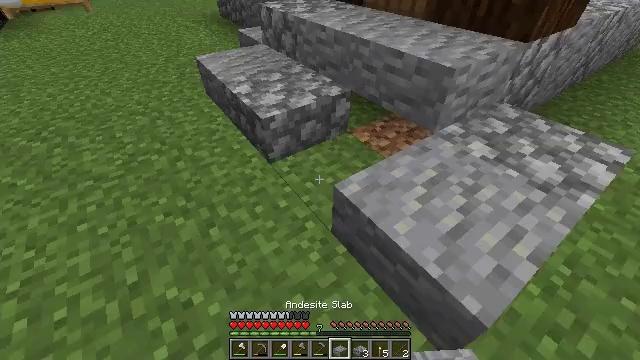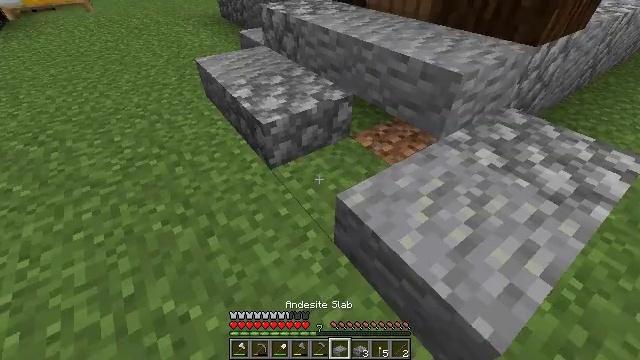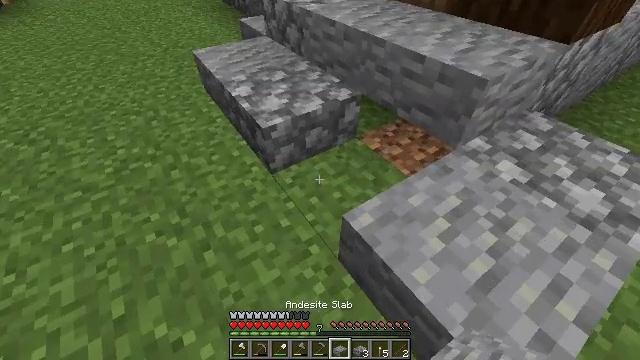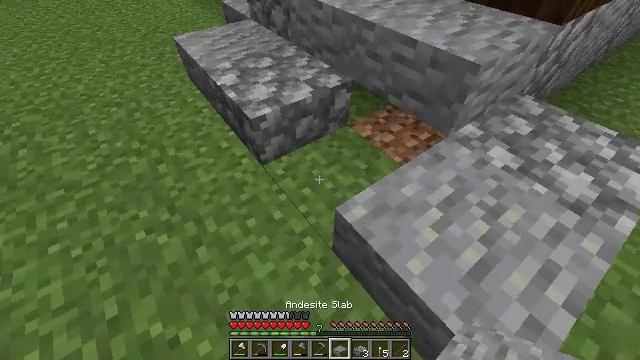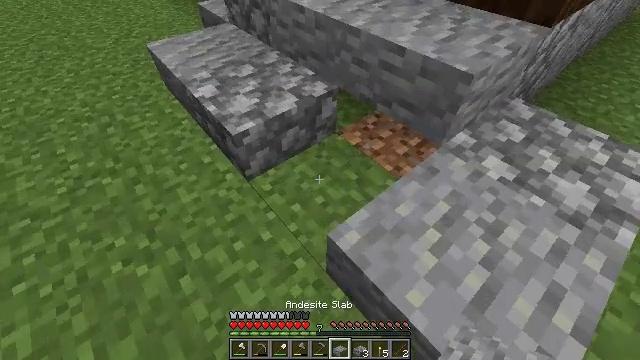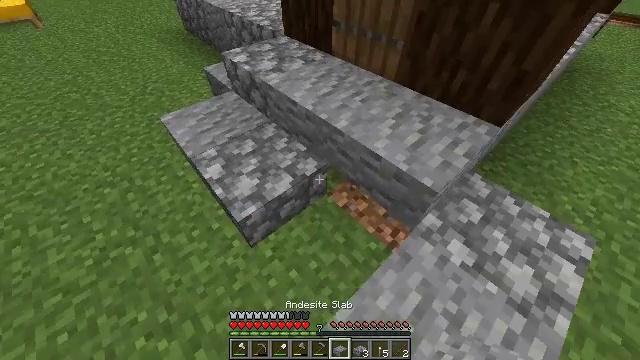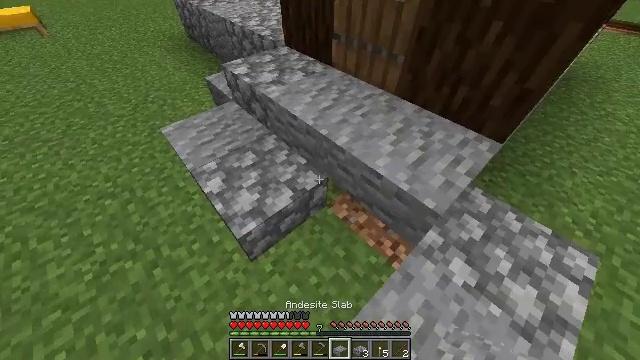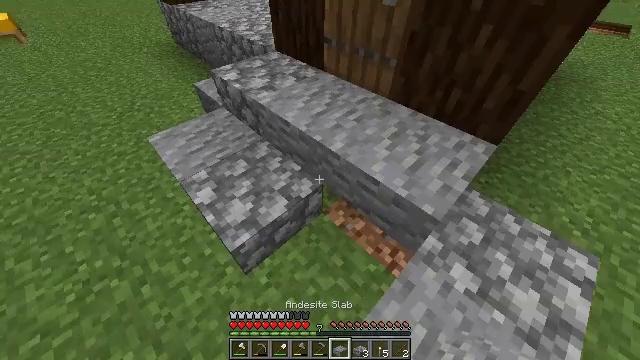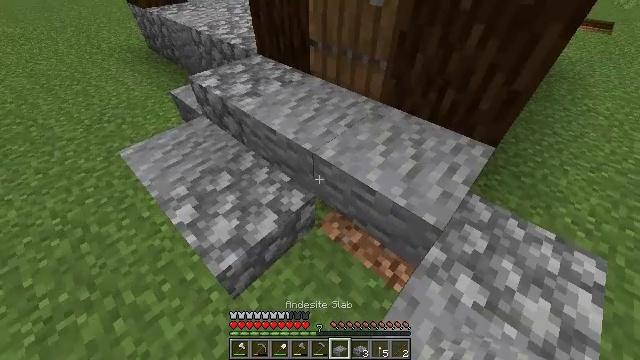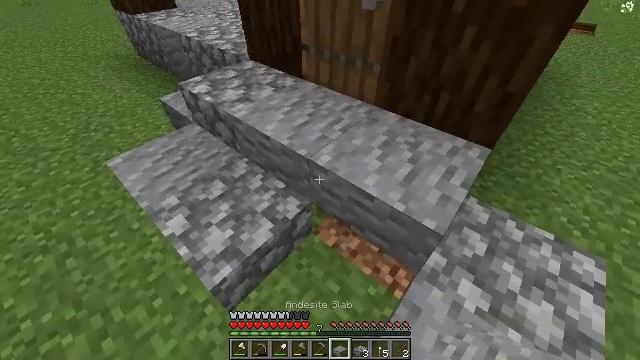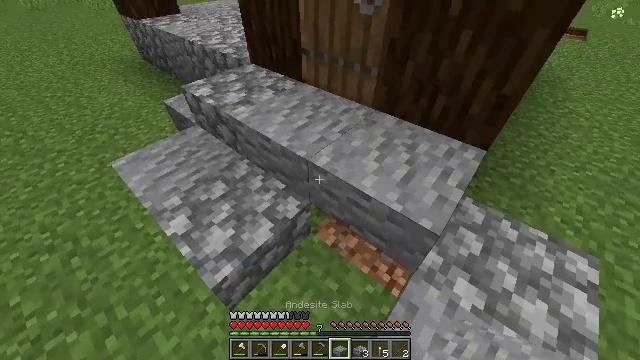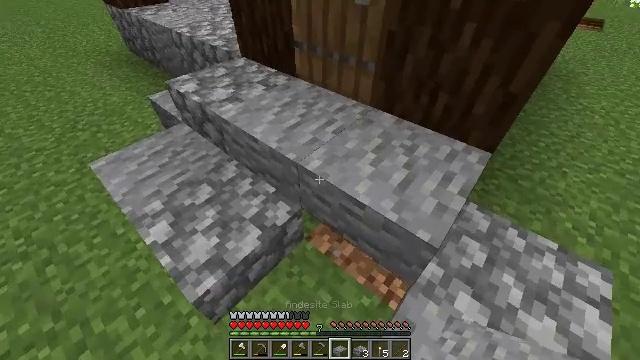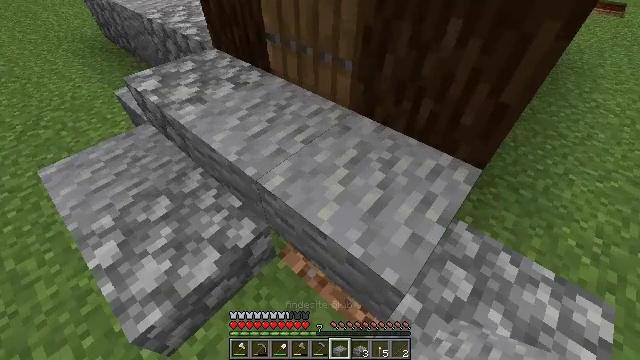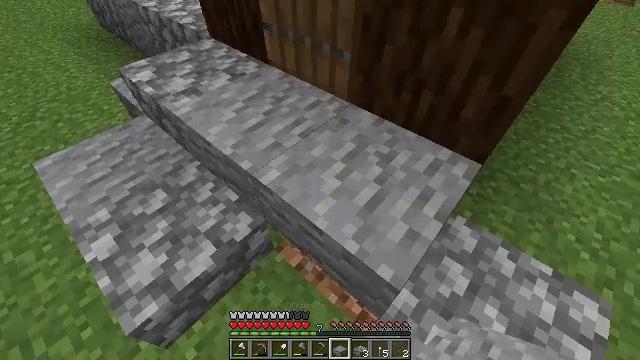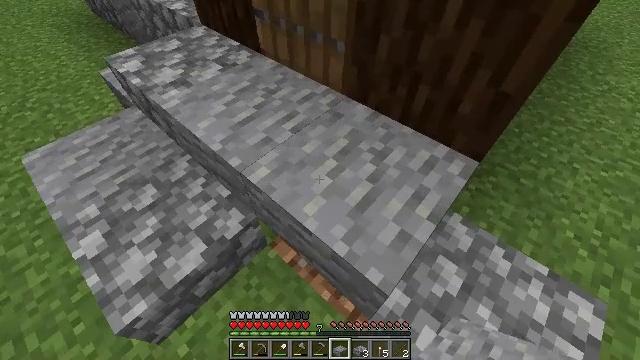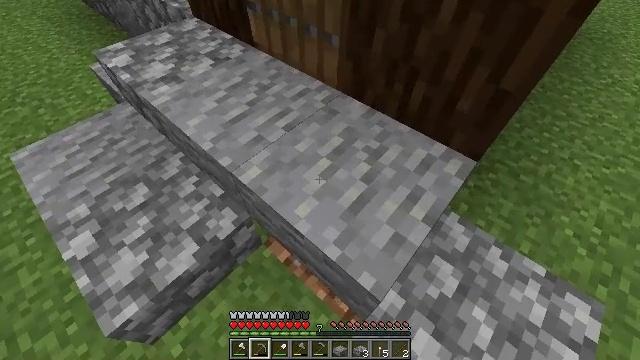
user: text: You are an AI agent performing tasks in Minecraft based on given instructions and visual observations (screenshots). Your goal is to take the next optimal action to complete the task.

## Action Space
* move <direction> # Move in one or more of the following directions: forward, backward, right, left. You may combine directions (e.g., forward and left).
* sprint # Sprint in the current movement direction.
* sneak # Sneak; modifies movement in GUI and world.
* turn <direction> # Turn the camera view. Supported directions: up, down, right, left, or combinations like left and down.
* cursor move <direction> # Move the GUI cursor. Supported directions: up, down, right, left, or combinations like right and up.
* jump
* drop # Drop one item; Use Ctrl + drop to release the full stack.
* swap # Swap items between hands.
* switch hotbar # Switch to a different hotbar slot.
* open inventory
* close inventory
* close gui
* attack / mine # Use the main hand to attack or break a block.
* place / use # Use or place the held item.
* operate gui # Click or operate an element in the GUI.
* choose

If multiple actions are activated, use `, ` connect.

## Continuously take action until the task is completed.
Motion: motion action
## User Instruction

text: Mine the andesite slab.
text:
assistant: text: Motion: move forward
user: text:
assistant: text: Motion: turn left and down
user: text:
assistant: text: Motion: move forward, turn right and down
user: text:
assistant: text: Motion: move forward, turn right
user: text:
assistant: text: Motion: move forward, turn right
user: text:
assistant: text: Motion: no_op
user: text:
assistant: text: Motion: turn right and up
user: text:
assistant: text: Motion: turn right and up
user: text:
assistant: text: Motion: turn right
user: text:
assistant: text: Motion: move forward and move right
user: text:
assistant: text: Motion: move forward and move right
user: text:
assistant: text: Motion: move forward and move right, turn down
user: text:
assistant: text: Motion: turn down
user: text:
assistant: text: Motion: turn down
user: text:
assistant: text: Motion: turn down, switch to hotbar 2
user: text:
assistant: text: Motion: switch to hotbar 2
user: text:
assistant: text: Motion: attack / mine, switch to hotbar 2
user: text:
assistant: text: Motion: attack / mine
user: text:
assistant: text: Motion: attack / mine
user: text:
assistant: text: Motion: turn left and down, attack / mine
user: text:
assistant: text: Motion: attack / mine
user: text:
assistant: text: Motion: attack / mine
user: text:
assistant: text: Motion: attack / mine
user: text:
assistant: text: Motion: turn right, attack / mine
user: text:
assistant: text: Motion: turn right, attack / mine
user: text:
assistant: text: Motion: turn right, attack / mine
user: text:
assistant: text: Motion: attack / mine
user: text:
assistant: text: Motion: attack / mine
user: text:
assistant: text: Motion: attack / mine
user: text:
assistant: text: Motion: attack / mine